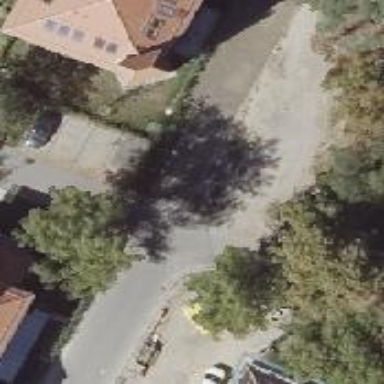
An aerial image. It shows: Asphalt road designated as living street.